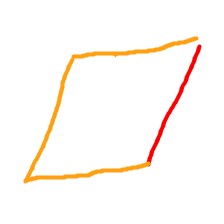
Shape: parallelogram